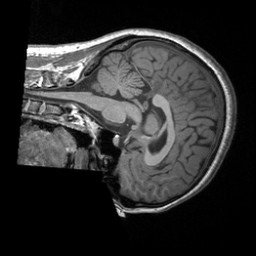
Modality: T1w
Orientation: sagittal
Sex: female
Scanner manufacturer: siemens
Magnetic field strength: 3 T
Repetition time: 1.9 s
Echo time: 0.00252 s